The plot is a Morlet-wavelet scalogram of a rotor-rig vibration measurement. What is the most likely rotor condition (normal, misalignment, unbalance, looseness)?
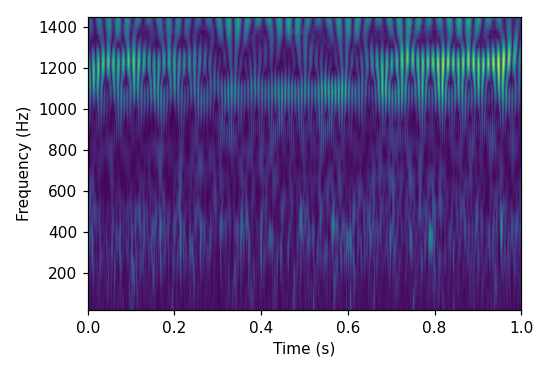
Answer: looseness